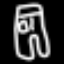
Label: pants